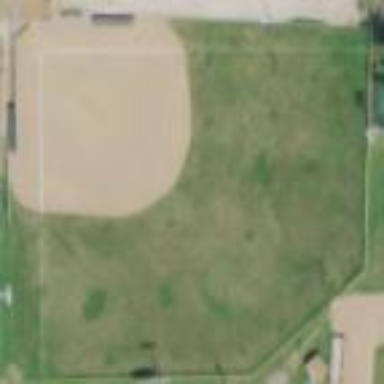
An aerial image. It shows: Baseball pitch for leisure land activities.